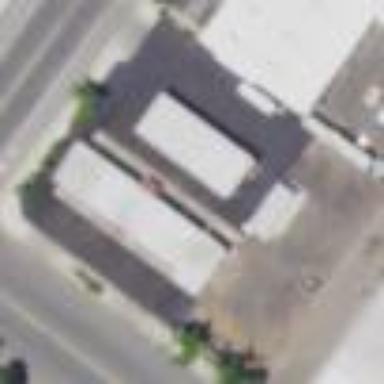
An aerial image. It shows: Commercial area with car wash facility.